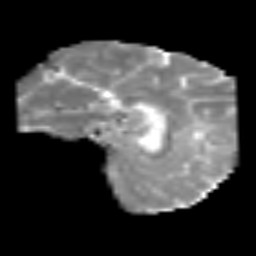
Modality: MD
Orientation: sagittal
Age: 51
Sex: female
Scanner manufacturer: siemens
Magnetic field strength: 3 T
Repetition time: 3.2 s
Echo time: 0.081 s